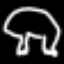
Label: frog